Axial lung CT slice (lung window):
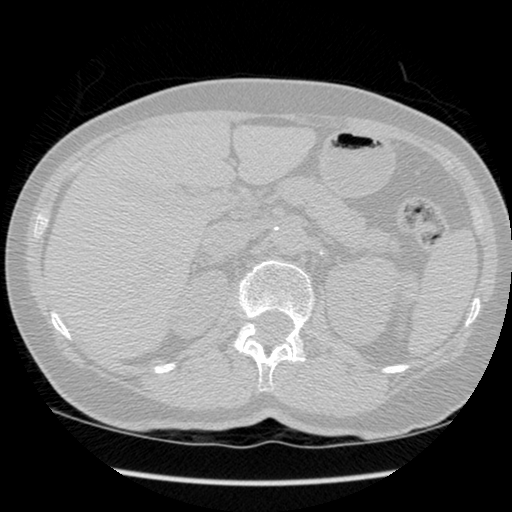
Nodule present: no